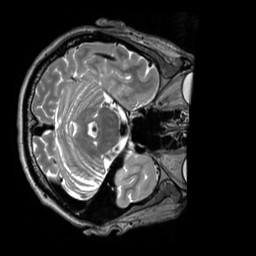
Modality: T2w
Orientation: axial
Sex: male
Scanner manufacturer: siemens
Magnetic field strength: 3 T
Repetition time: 3.2 s
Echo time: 0.409 s